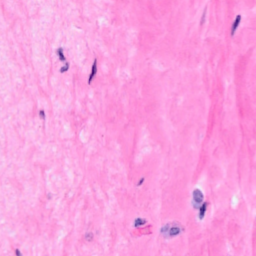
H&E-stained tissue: Breast